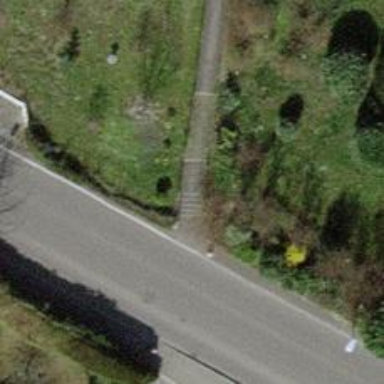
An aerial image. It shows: Set of steps on the road.